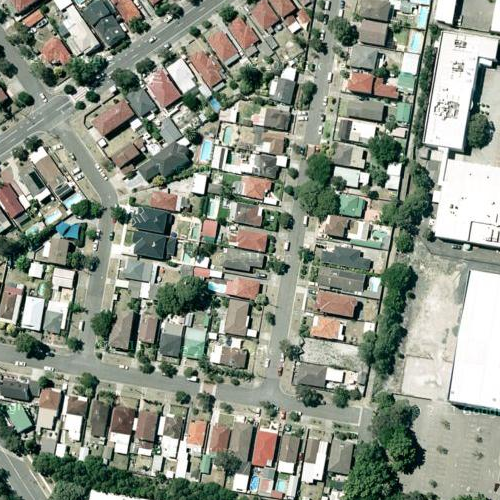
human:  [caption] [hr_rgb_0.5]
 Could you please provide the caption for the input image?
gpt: A residential area with many houses arranged neatly and divided into ractangles by some roads .

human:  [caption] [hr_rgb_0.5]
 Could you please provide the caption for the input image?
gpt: Lots of houses with different colors of roofs are divided into rectangles by some roads .

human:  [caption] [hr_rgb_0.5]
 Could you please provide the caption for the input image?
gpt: Many houses are densely arranged and divided into rectangles by some roads .

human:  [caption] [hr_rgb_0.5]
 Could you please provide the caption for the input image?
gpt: Many houses in the residential area are divided into rectangles by some roads .

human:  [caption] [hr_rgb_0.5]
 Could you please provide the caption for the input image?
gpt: Houses with different colours of roofs are divided into rectangles by some roads .